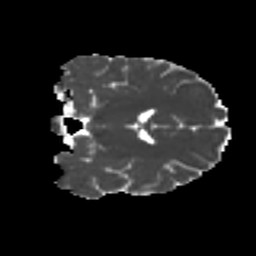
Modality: MD
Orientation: coronal
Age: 26
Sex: female
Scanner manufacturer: ge
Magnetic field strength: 3 T
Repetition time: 7.8 s
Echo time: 0.0606 s